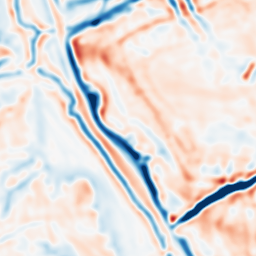
Category: multiscale
Decomposition family: dog
Decomposition parameters: sigma_low: 3
sigma_high: 5
Upsampling method: lanczos
Upsampling parameters: scale: 4
Upsampling scale: 4